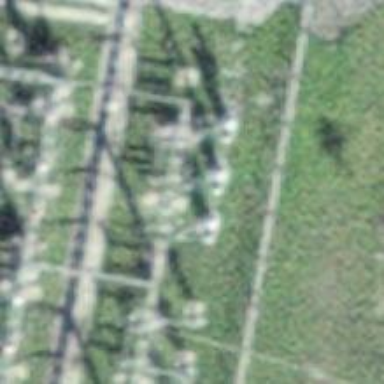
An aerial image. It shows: Insulator used in power equipment.